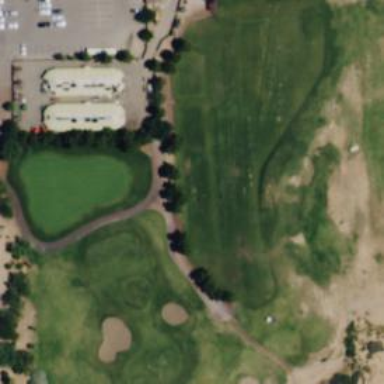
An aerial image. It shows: Golf tee.